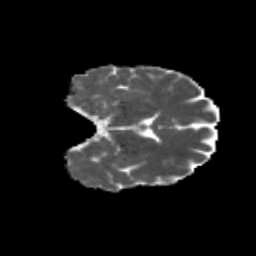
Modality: MD
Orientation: coronal
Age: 49
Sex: female
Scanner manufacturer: siemens
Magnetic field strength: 3 T
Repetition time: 4.71 s
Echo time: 0.0906 s